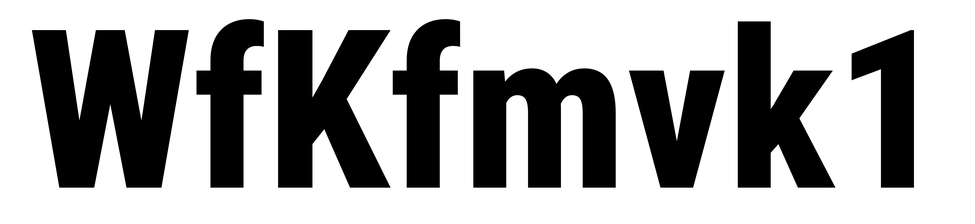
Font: Roboto_Condensed_ExtraBold